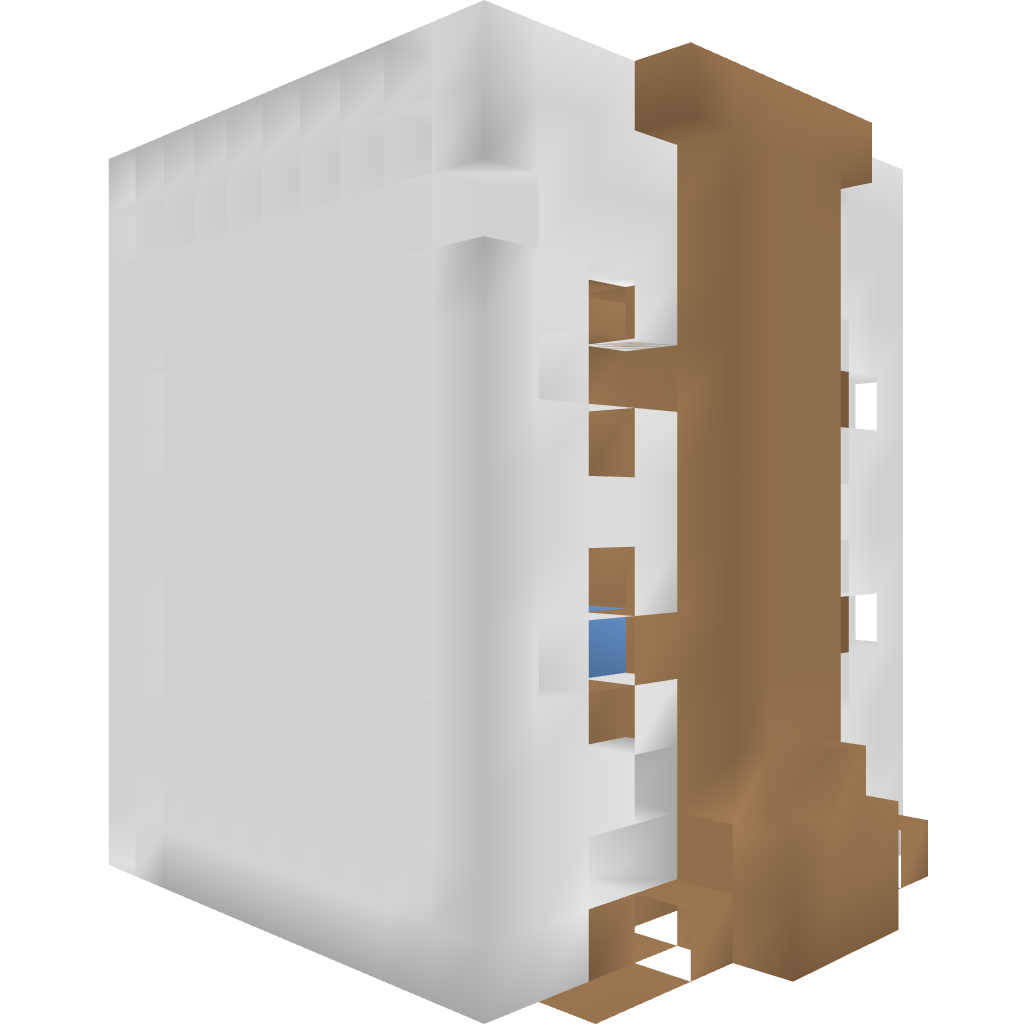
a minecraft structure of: sugar cane farm bad low quality